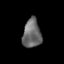
Tissue: lung
Cell type: Epithelial cells
Senescence score: 0.5791
Nuclear area (px): 513
Mean DAPI intensity: 106.029